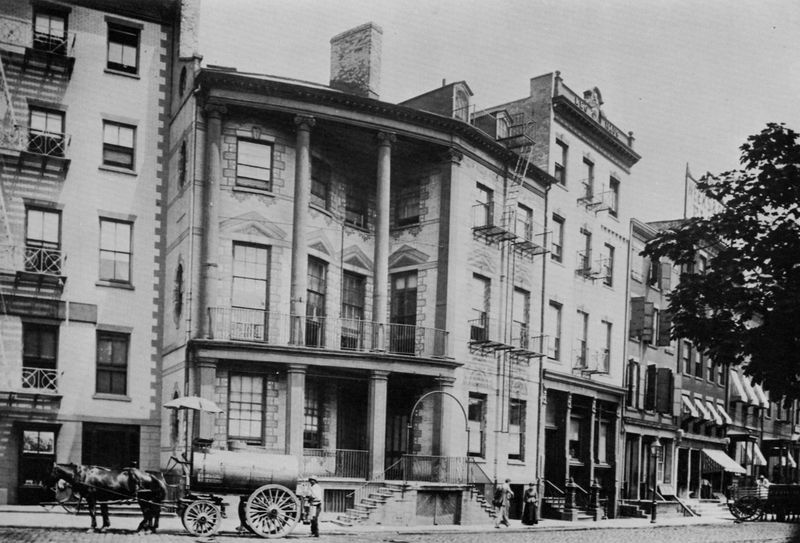
Titel: Nr. 7 State Street (USA)
Künstler: Amerikanischer Photograph
Schlagwörter: baum, blätter, dunkel, himmel, laub, schatten, fenster, grau, jahrhundertwende, pfeiler, strasse, säule, säulen, gebäude, haus, schirm, stein, sonne, pferd, schornstein, balkon, ecke, ansicht, fassaden, perspektive, ziegel, amerika, kutsche, farblos, wagen, treppe, stufen, galerie, foto, fotografie, arkade, eckhaus, gehsteig, kapitell, photo, usa, stahl, aufnahme, austritt, straßenzug, pferdewagen, stiegen, new york, milchwagen, türen fentser, ortsteinbänderung, riesenordnung, baum von rechts